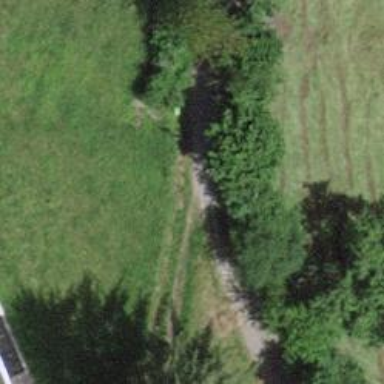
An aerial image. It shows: Path on the ground.